Question: I use Xamarin iOS designer to design custom TableViewCell class for my TableView.
But all cell subviews properties (outlets) return null except cell itself.
My custom cell class:
'''
partial class VehiclesTableCell : UITableViewCell
{
public VehiclesTableCell(IntPtr handle) : base(handle) { }
public void UpdateCell(string licensePlate) {
licensePlateLabel.Text = licensePlate; //hit the null reference exception for licensePlateLabel
}
}
'''
Generated partial class:
'''
[Register ("VehiclesTableCell")]
partial class VehiclesTableCell
{
[Outlet]
[GeneratedCode ("iOS Designer", "1.0")]
UILabel licensePlateLabel { get; set; }
void ReleaseDesignerOutlets ()
{
if (licensePlateLabel != null) {
licensePlateLabel.Dispose ();
licensePlateLabel = null;
}
}
}
'''
And GetCell of my Table Source class:
'''
public class VehiclesTableSource : UITableViewSource
{
public override UITableViewCell GetCell(UITableView tableView, NSIndexPath indexPath) {
// Dequeueing the reuse cell
var cell = (VehiclesTableCell)tableView.DequeueReusableCell(new NSString(typeof(VehiclesTableCell).Name));
// Set cell properties
cell.UpdateCell(LicensePlate);
// Return the cell with populated data
return cell;
}
}
'''
As we see genereted code has an outlet for licensePlate so why is its property null?
Is storyboard not supposed to instantiate all of its subviews automatically?
At least its happening in all other situations.

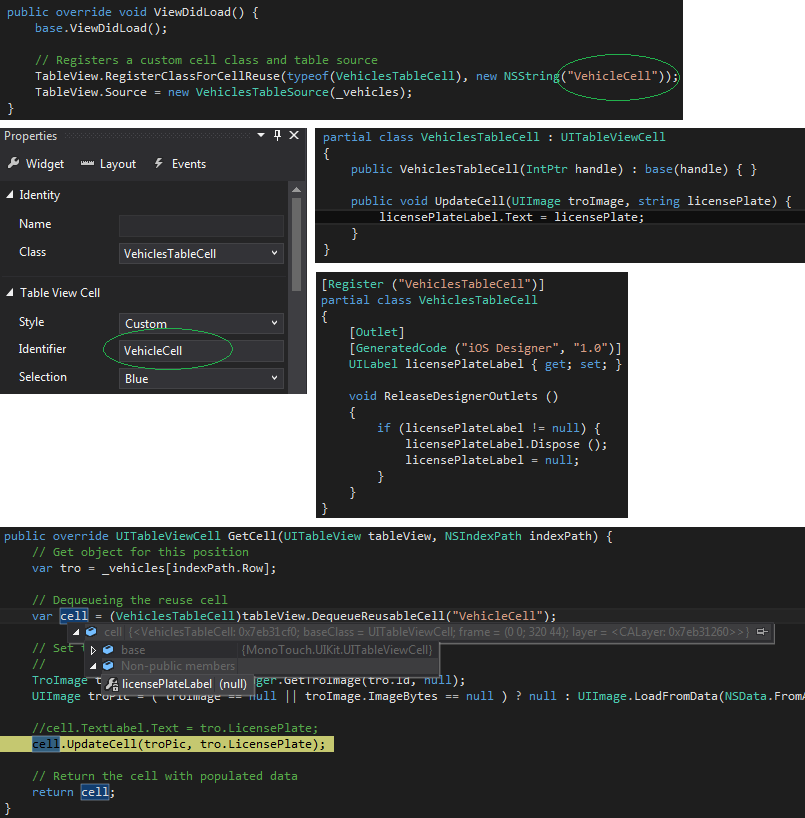
Answer: I was having the same problem with my custom 'TableViewCell'. I found out the issue was with 'TableView.RegisterClassForCellReuse (typeof(MyCell), MyCellId)'. I had to change it to 'TableView.RegisterNibForCellReuse(UINib.FromName("MyCell", NSBundle.MainBundle), MyCellId)' in order to get my .xib loaded.